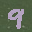
Label: 9